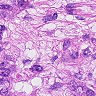
Metastatic tissue present: yes